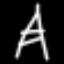
Label: The Eiffel Tower